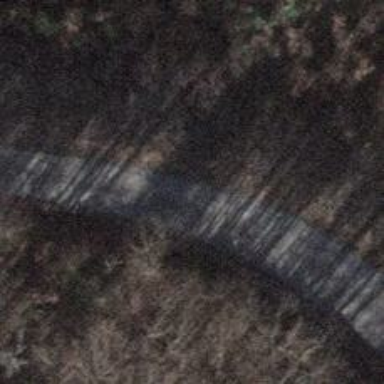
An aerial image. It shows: Gravel track road.